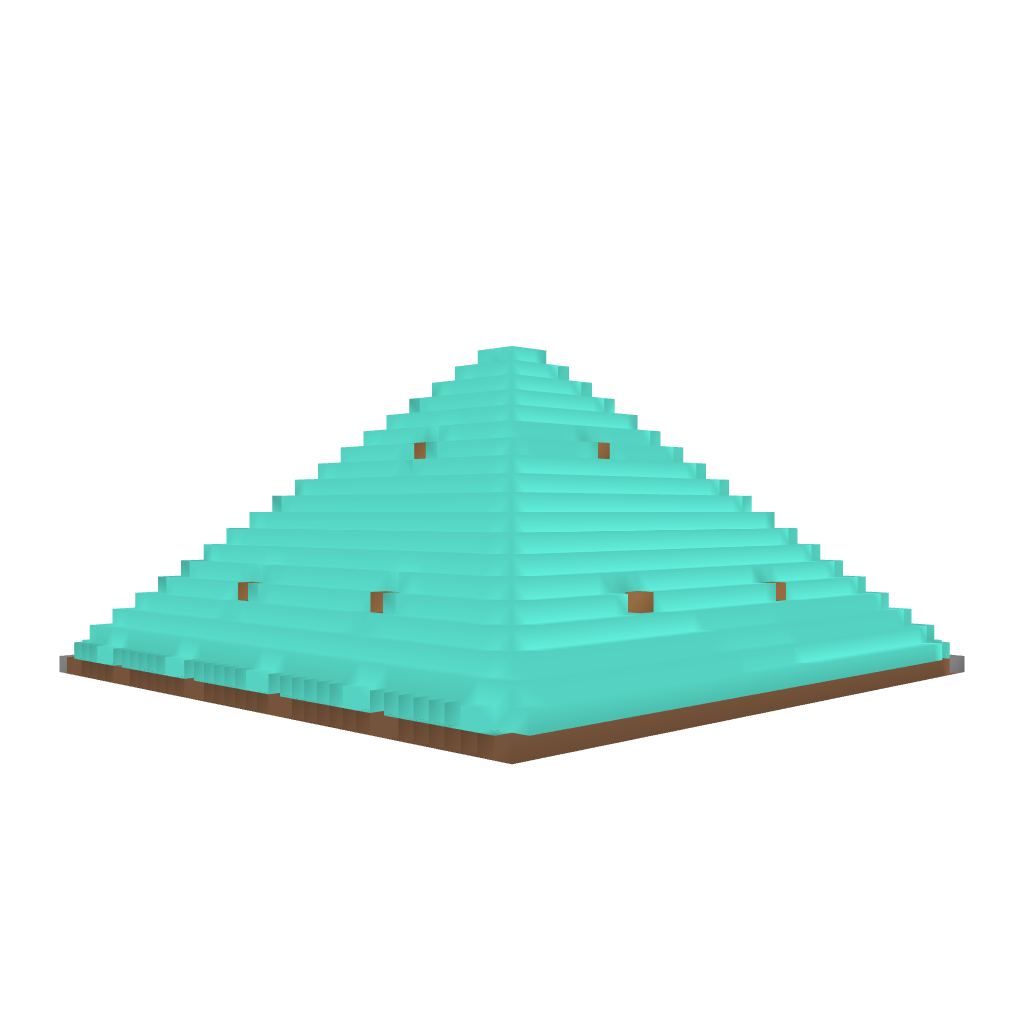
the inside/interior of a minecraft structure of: Diamond Pyramid